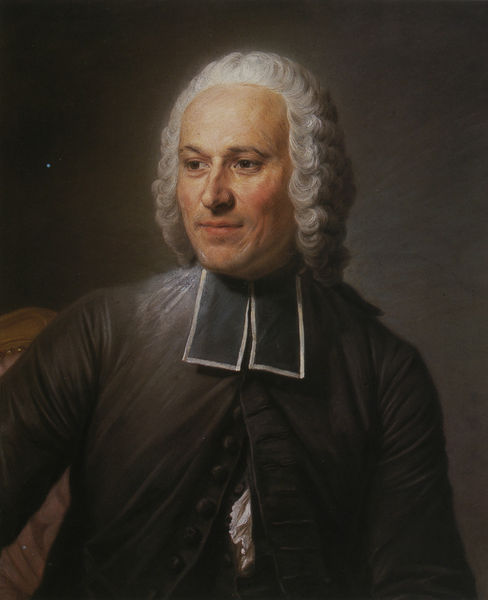
Titel: L'Abbé Jean-Antoine Nollet
Künstler: Maurice Quentin de La Tour
Standort: München
Institution: Alte Pinakothek
Schlagwörter: dunkel, gemälde, kopf, mann, schatten, weiß, menschen, braun, frankreich, geste, grau, haar, hell, holz, licht, mund, nase, orange, schwarz, stirn, stuhl, blick, rot, tuch, rock, schleife, alt, anzug, hemd, jacke, richter, wand, arm, augen, barock, falten, gesicht, kragen, mensch, spitze, bildnis, hals, portrait, porträt, öl, bach, geistlicher, haare, mantel, reich, sessel, sitzend, stoff, adel, saum, musiker, brustbild, lippen, locken, puder, rokoko, rosa, schulter, perücke, lächeln, seitlich, lehne, sitz, ausdruck, französisch, bezug, polster, zopf, zeitgenössisch, grübchen, halstuch, stuhllehne, glänzen, rüsche, rüschen, nägel, knöpfe, dreiviertelprofil, jackett, tränensäcke, offen, lehnstuhl, schweiz, bürger, staub, pfarrer, wangenknochen, dunke, rasiert, halbporträt, pastor, pfaffe, priester, graziös, ansatz, haaransatz, adliger, gelehrter, freundlich, aufklärung, belebt, marat, gebildet, europa, gesichtsfalten, perrücke, gepudert, erhobener arm, herablassend, col, beffchen, la tour, bäppchen, augenfalten, quentin de la tour, stirnansatz, stuhl sitz, genössisch, historisches gewand, löcken, priesterkragen, lde, stuhgl, robbespierre